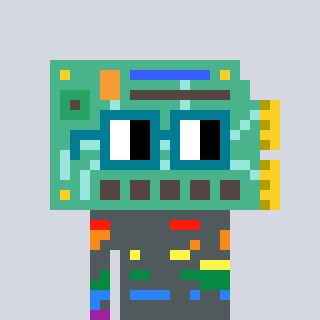
a pixel art character with square dark green glasses, a chipboard-shaped head and a darkpink-colored body on a cool background